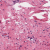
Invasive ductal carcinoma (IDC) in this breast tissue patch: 0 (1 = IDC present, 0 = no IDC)